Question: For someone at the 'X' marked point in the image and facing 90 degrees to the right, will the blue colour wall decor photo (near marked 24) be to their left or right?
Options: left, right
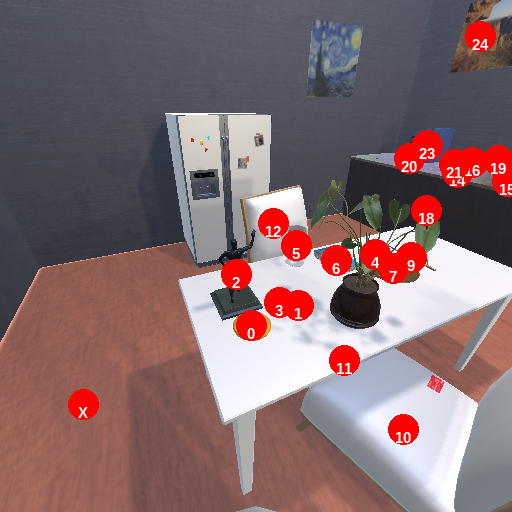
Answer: left